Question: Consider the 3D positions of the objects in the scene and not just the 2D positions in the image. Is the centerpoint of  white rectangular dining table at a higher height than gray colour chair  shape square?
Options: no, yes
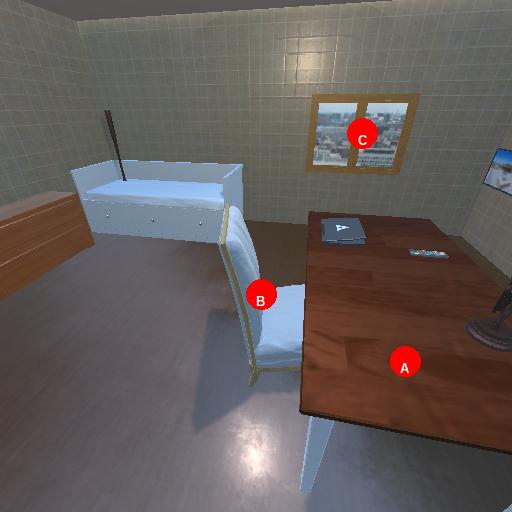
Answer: no